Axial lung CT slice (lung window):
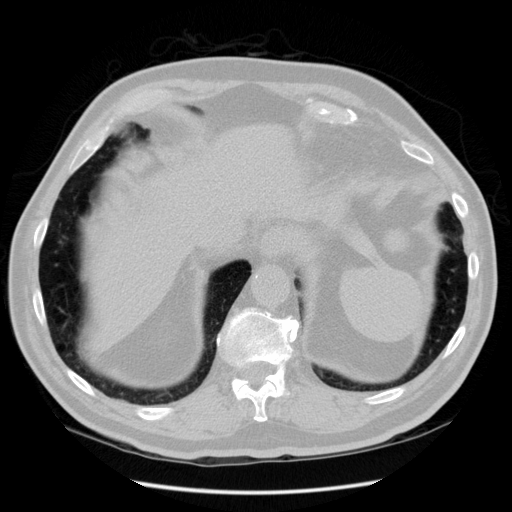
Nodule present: no